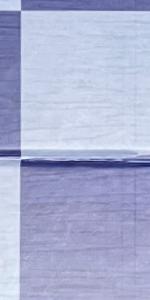
Label: Empty